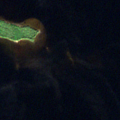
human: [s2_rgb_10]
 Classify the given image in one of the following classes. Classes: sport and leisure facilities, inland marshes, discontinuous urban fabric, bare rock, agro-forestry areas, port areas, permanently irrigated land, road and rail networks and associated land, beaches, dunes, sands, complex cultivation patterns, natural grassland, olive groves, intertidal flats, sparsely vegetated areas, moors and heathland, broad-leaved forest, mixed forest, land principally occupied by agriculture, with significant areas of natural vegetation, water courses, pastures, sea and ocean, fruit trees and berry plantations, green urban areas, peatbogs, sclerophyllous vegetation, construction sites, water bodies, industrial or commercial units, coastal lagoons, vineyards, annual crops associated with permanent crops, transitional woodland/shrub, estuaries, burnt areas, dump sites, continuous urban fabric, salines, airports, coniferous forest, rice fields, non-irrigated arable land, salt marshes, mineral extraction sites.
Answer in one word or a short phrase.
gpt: coniferous forest, water bodies